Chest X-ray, PA view. Patient: 31 years old, sex M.
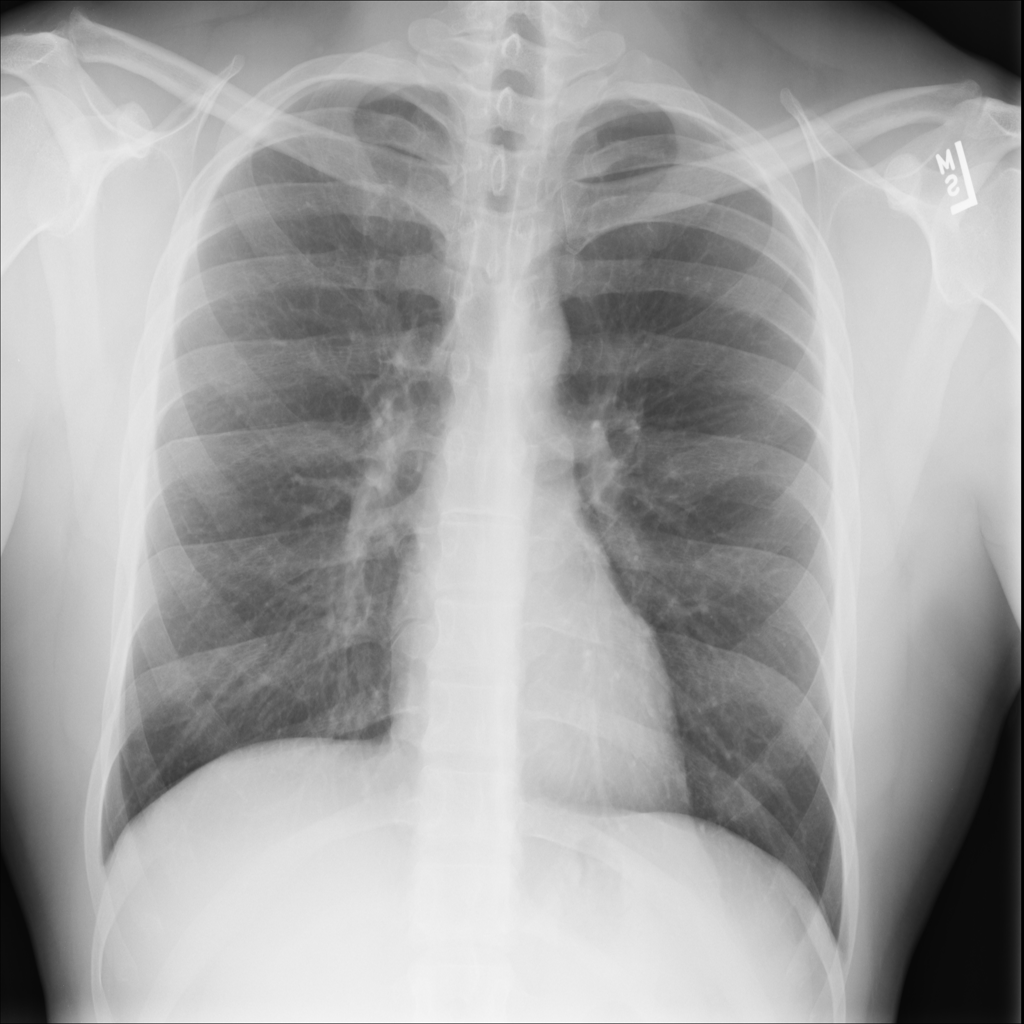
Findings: No Finding